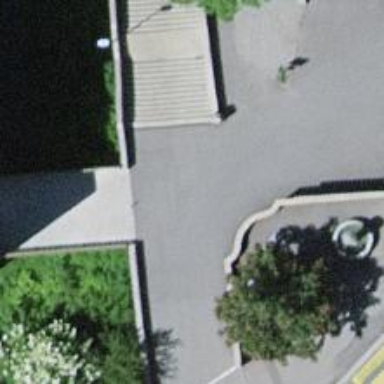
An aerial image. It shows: Steps on sett surface road.